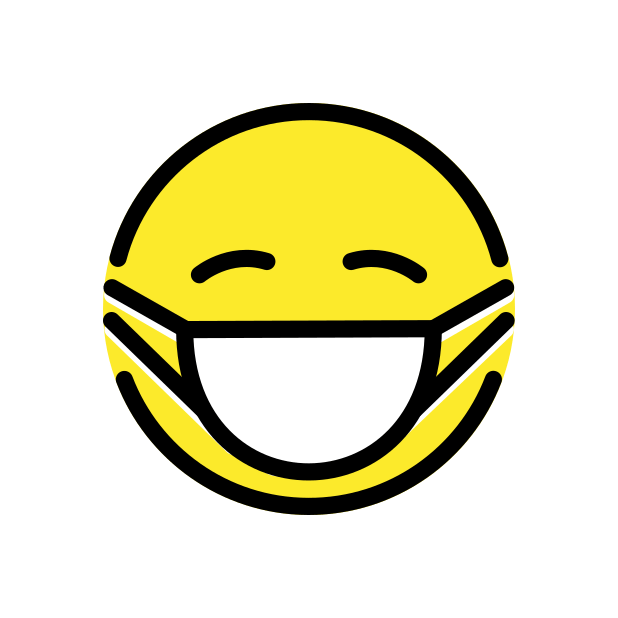
face with medical mask